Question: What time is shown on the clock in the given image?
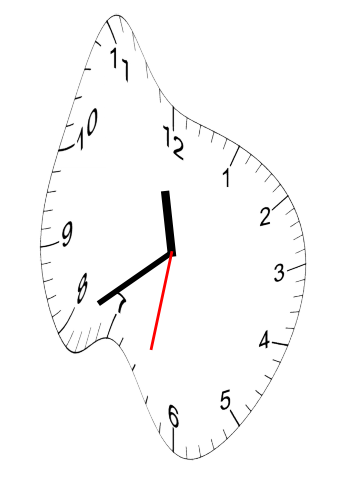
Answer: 11:39:32